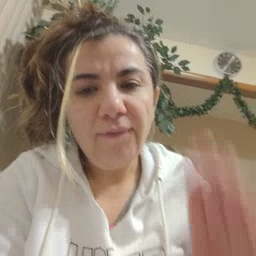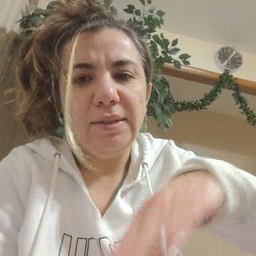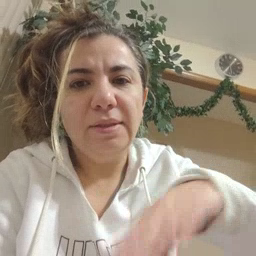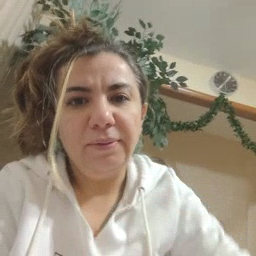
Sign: fall